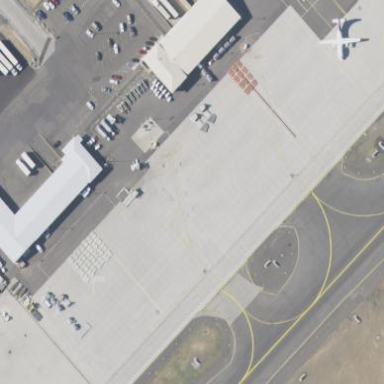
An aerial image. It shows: Apron at the airport.